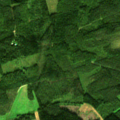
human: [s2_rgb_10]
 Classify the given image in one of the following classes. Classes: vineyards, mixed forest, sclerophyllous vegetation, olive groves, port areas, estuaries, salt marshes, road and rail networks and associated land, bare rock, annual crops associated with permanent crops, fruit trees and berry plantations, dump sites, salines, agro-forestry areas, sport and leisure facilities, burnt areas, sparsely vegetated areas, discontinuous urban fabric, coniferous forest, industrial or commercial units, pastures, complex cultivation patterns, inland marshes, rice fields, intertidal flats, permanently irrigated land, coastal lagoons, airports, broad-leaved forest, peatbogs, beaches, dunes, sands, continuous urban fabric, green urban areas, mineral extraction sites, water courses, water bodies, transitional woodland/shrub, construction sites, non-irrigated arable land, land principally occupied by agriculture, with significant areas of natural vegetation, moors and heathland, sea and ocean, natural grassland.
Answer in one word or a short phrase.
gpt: non-irrigated arable land, land principally occupied by agriculture, with significant areas of natural vegetation, coniferous forest, mixed forest, transitional woodland/shrub